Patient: sex F, age 41
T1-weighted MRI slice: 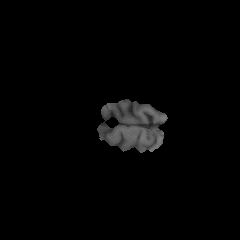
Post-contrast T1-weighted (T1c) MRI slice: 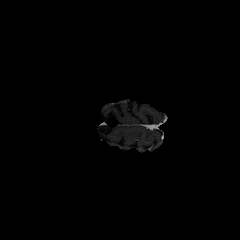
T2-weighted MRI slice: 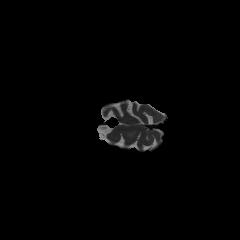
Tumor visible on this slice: yes
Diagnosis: Glioblastoma, IDH-wildtype
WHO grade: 4